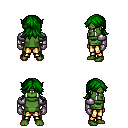
a pixel art fantasy rpg character, male body template, orc, green skin, steel arm armor, gold greaves, green loose hair, metal gloves, four views (front, back, left, right), 2x2 character sprite sheet, small pixel art, hard edges, no anti-aliasing